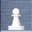
Piece: wP